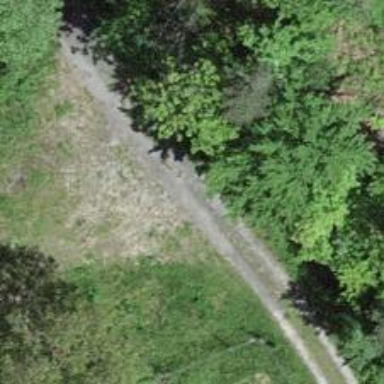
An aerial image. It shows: Unpaved track with grade2 tracktype.